Interaction volume radius: 5 \u00c5
Interaction volume height: 15 \u00c5
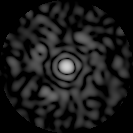
Disorder parameter: 0.8187